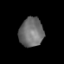
Tissue: lung
Cell type: T cells
Senescence score: 0.149
Nuclear area (px): 691
Mean DAPI intensity: 111.052